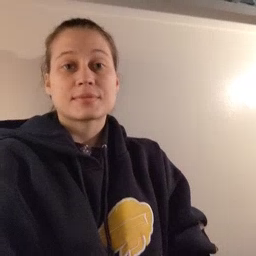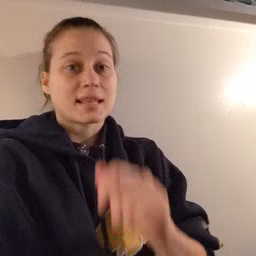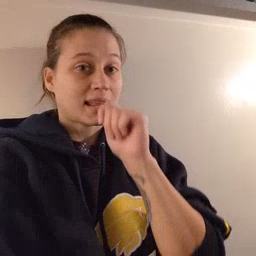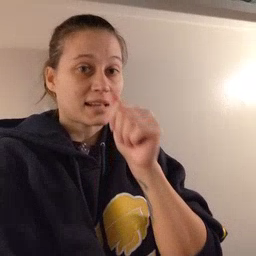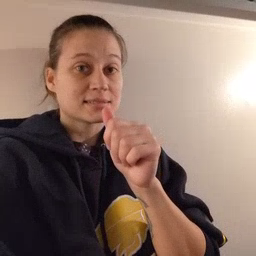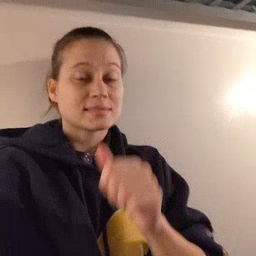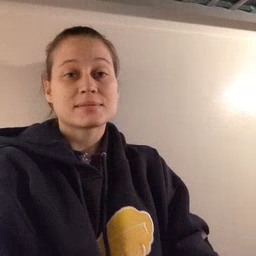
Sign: nuts